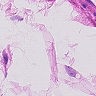
Metastatic tissue present: no